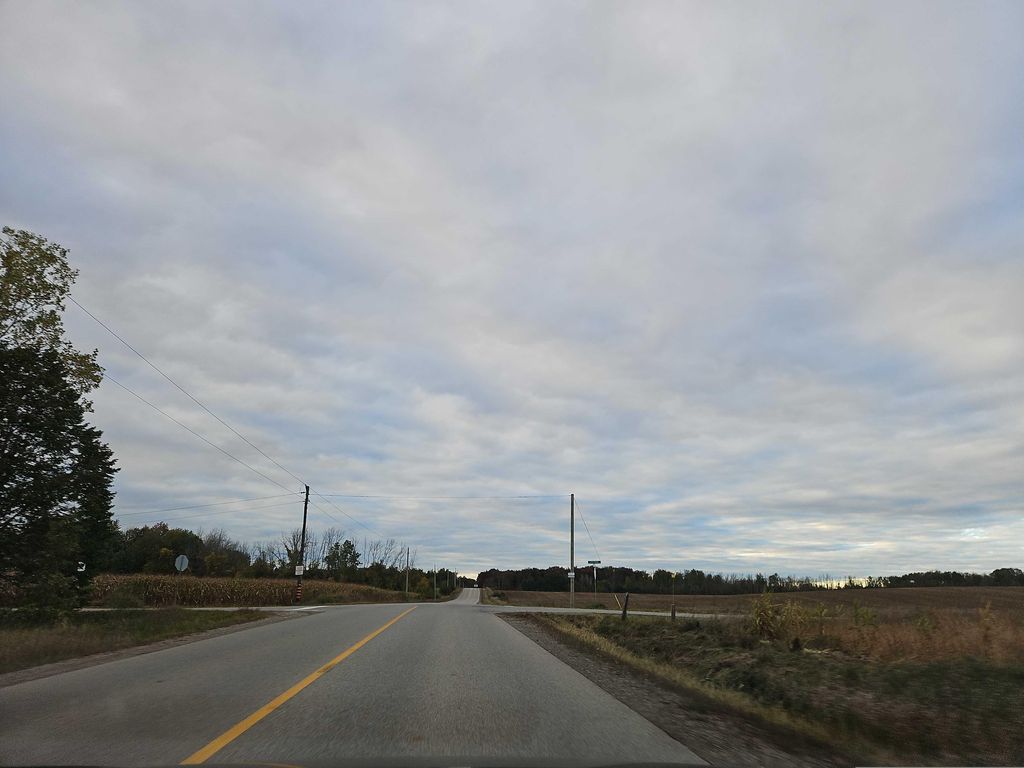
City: kitchener-waterloo